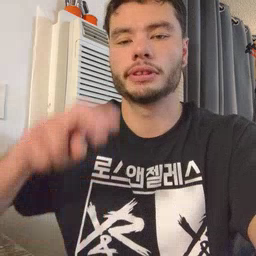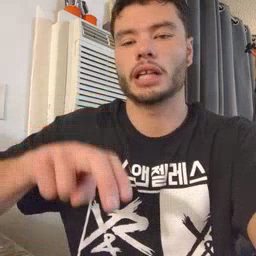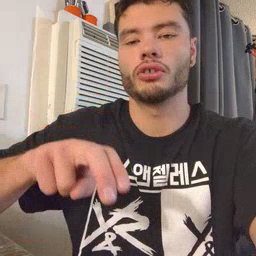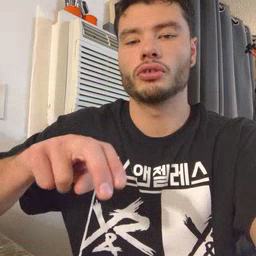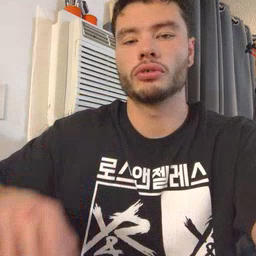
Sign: chair